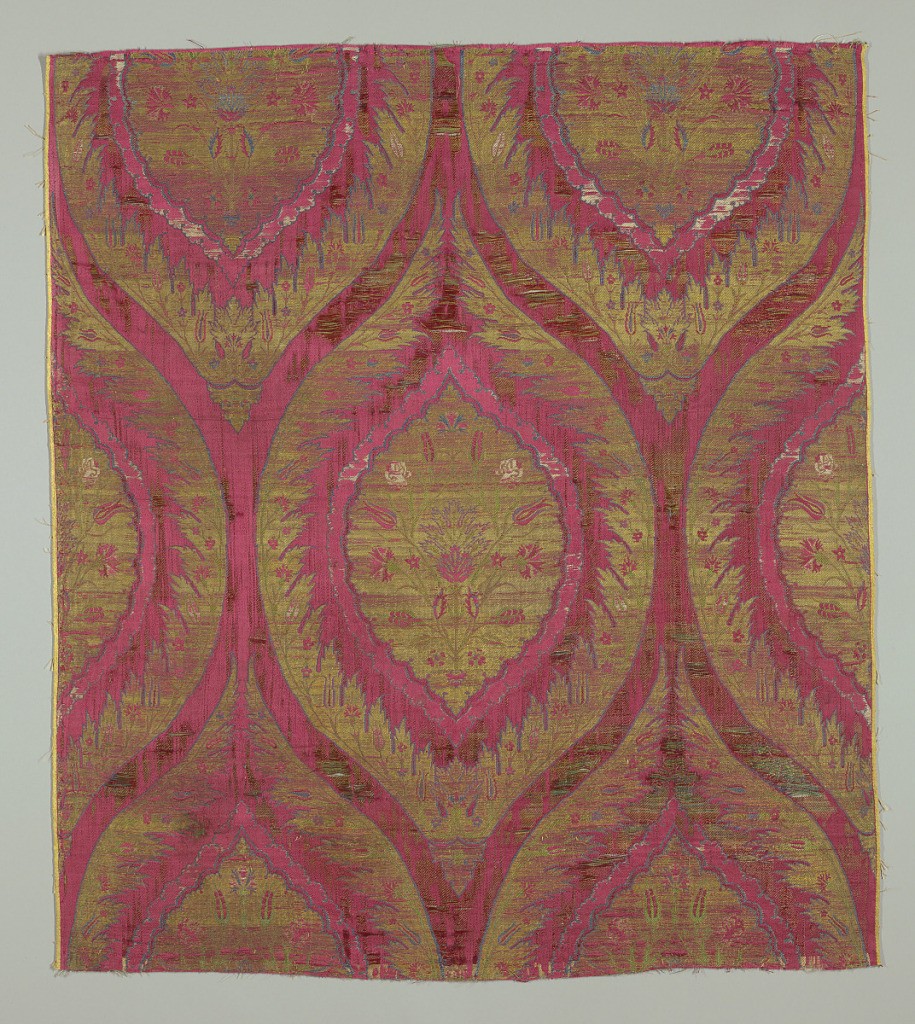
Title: Fragment
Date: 16th–17th century
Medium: silk, metallic Technique; woven
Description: Formal pattern of pointed ovals containing tulips and other plants. Predominantly in red and gold. both selvages present.